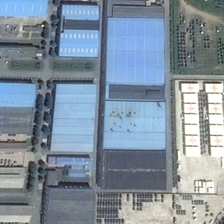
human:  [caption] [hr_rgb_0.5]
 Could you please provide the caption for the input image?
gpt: there are vans parked beside the blue factory buildings .

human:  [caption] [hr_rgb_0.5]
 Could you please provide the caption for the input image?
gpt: there are vans parked beside the blue factory buildings .

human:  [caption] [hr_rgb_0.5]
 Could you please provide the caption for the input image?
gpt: large workshop buildings stands neatly next to several blank area .

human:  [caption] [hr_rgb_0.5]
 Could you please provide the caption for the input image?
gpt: several blue work shops in the industrial are near the parking lot .

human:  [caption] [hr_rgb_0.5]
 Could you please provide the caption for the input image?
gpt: several blue buildings with several parking lots are in an industrial area .